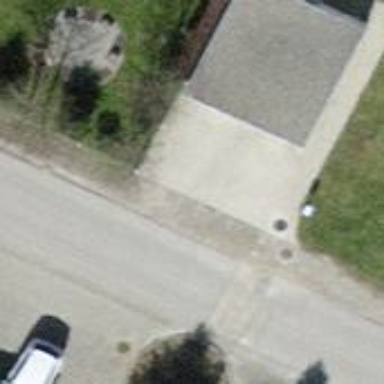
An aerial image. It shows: Garage building.